Question: I am following <URL> 'Nested Model Form Part 1'. I have given the same name of controllers as well as model and it's all attributes. But now when I try to go in edit and remove the question. It doesn't delete the question if I select the checkbox.
Like this:

'''
class Survey < ActiveRecord::Base
has_many :questions, :dependent => :destroy
accepts_nested_attributes_for :questions, :reject_if => lambda {|a| a[:content].blank?} , :allow_destroy => true
end
class Question < ActiveRecord::Base
belongs_to :survey
end
'''
'''
class SurveysController < ApplicationController
before_action :set_survey, only: [:show, :edit, :update, :destroy]
def index
@surveys = Survey.all
end
def show
end
def new
@survey = Survey.new
3.times {@survey.questions.build}
end
def edit
end
def create
@survey = Survey.new(survey_params)
respond_to do |format|
if @survey.save
format.html { redirect_to @survey, notice: 'Survey was successfully created.' }
format.json { render :show, status: :created, location: @survey }
else
format.html { render :new }
format.json { render json: @survey.errors, status: :unprocessable_entity }
end
end
end
def update
#abort params[:survey][:questions_attributes].inspect
respond_to do |format|
if @survey.update(survey_params)
format.html { redirect_to @survey, notice: 'Survey was successfully updated.' }
format.json { render :show, status: :ok, location: @survey }
else
format.html { render :edit }
format.json { render json: @survey.errors, status: :unprocessable_entity }
end
end
end
def destroy
@survey.destroy
respond_to do |format|
format.html { redirect_to surveys_url, notice: 'Survey was successfully destroyed.' }
format.json { head :no_content }
end
end
private
def set_survey
@survey = Survey.find(params[:id])
end
def survey_params
params.require(:survey).permit(:name, questions_attributes: [ :id, :content ])
end
end
'''
'''
<%= form_for(@survey) do |f| %>
<% if @survey.errors.any? %>
<div id="error_explanation">
<h2><%= pluralize(@survey.errors.count, "error") %> prohibited this survey from being saved:</h2>
<ul>
<% @survey.errors.full_messages.each do |message| %>
<li><%= message %></li>
<% end %>
</ul>
</div>
<% end %>
<div class="field">
<%= f.label :name %><br>
<%= f.text_field :name %>
</div>
<%= f.fields_for :questions do |builder| %>
<div class="field">
<%= builder.label :content, 'Question' %><br>
<%= builder.text_area :content, :rows=>3 %><br>
<%= builder.check_box :_destroy %>
<%= builder.label :_destroy, "Remove Question" %>
</div>
<% end %>
<div class="actions">
<%= f.submit %>
</div>
<% end %>
'''
And As I have commented in update method for abort. If that way I do abort I get
'''
{"0"=>{"content"=>"SEM 1", "_destroy"=>"0", "id"=>"4"}, "1"=>{"content"=>"Sem 2", "_destroy"=>"0", "id"=>"5"}, "2"=>{"content"=>"Sem 3", "_destroy"=>"1", "id"=>"6"}}
'''
Where I do mistake. Please guide me. Thanks in advance.
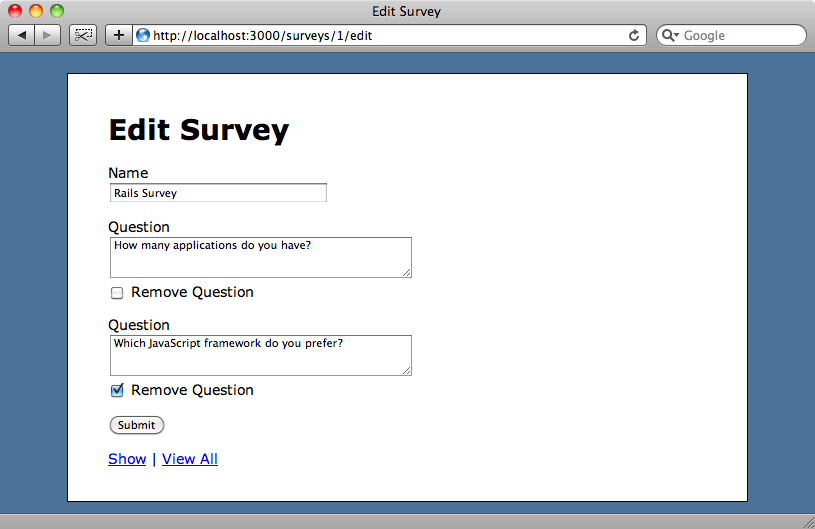
Answer: Add ':_destroy' to permitted params
'''
def survey_params
params.require(:survey).permit(
:name,
questions_attributes: %i(
id
content
_destroy
survey_id
)
)
end
'''
Also, make sure you have 'allow_destroy: true' in line, where you define 'accepts_nested_attributes_for :questions'